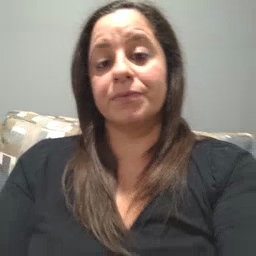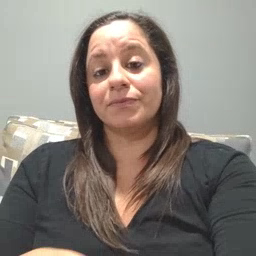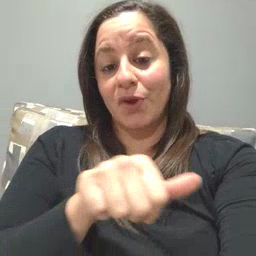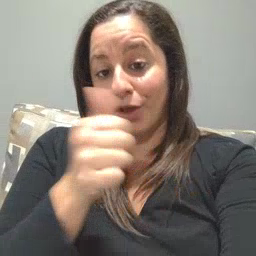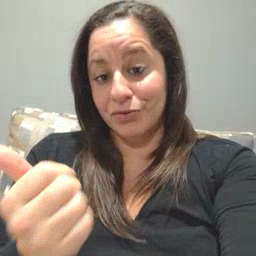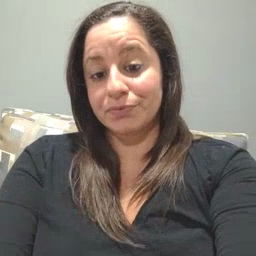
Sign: another